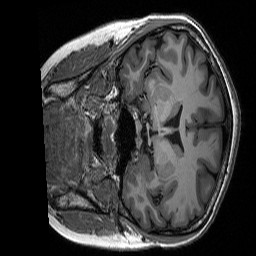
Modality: T1w
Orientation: coronal
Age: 22
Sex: male
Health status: healthy
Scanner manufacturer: siemens
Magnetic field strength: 3 T
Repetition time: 2.3 s
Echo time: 0.00298 s